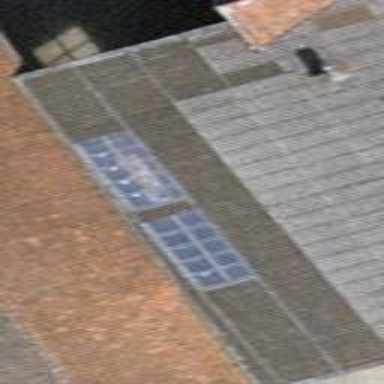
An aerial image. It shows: View of roof of building.